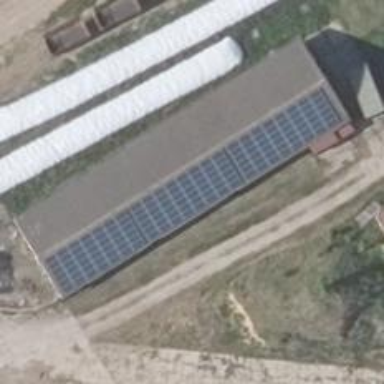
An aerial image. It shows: Solar photovoltaic panel generating electricity through small installation.